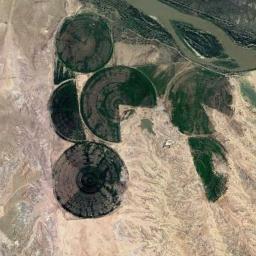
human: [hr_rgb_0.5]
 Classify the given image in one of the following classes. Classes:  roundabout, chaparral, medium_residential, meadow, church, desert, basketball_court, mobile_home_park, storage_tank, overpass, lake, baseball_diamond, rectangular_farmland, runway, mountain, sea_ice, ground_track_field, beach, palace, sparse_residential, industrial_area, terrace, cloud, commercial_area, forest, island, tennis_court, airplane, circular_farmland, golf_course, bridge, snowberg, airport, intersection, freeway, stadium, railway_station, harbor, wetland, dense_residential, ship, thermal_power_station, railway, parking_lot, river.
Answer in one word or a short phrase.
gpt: circular_farmland